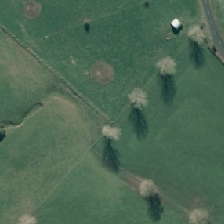
Land cover: harvested_forest